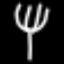
Label: fork